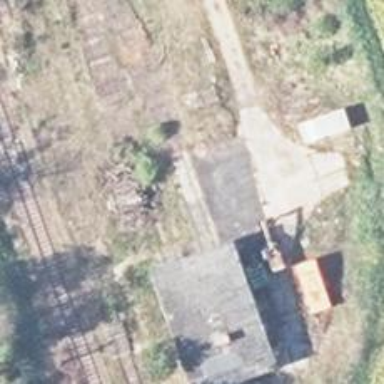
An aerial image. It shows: Abandoned railway yard with Class tracks.